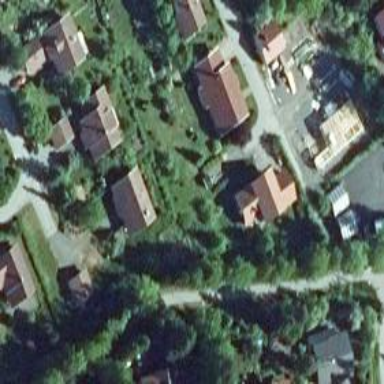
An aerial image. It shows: Neighborhood.